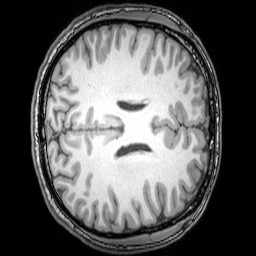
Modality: T1w
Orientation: axial
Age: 21
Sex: male
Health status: healthy
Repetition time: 0.081 s
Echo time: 0.037 s